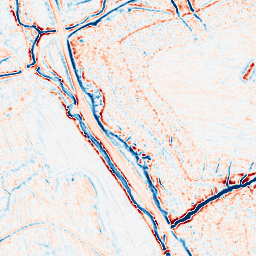
Category: edge_preserving
Decomposition family: bilateral
Decomposition parameters: d: 9
sigma_color: 100
sigma_space: 150
Upsampling method: linear_exact
Upsampling parameters: scale: 8
Upsampling scale: 8